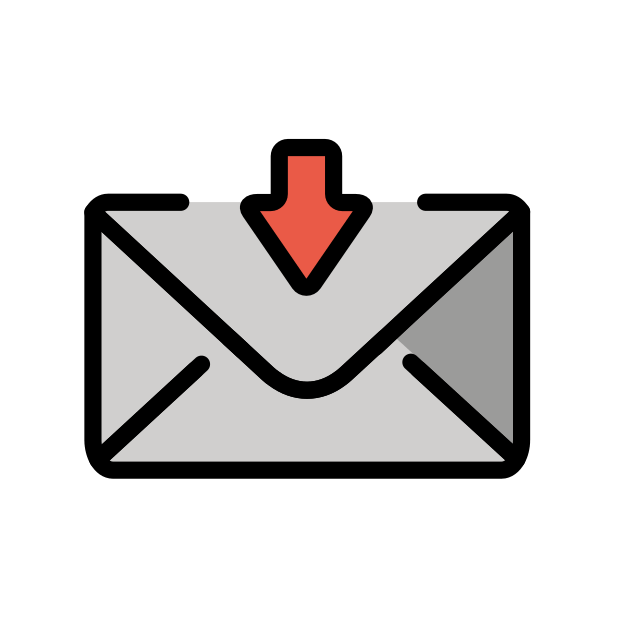
Emoji: 📩
Name: envelope with downwards arrow above
Unicode: 0x1f4e9